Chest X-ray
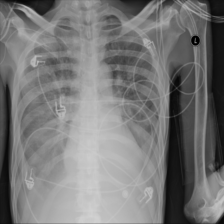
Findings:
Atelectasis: negative
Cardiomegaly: negative
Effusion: positive
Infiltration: negative
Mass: negative
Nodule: negative
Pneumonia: negative
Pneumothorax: negative
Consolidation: negative
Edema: negative
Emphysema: negative
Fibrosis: negative
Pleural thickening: negative
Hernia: negative